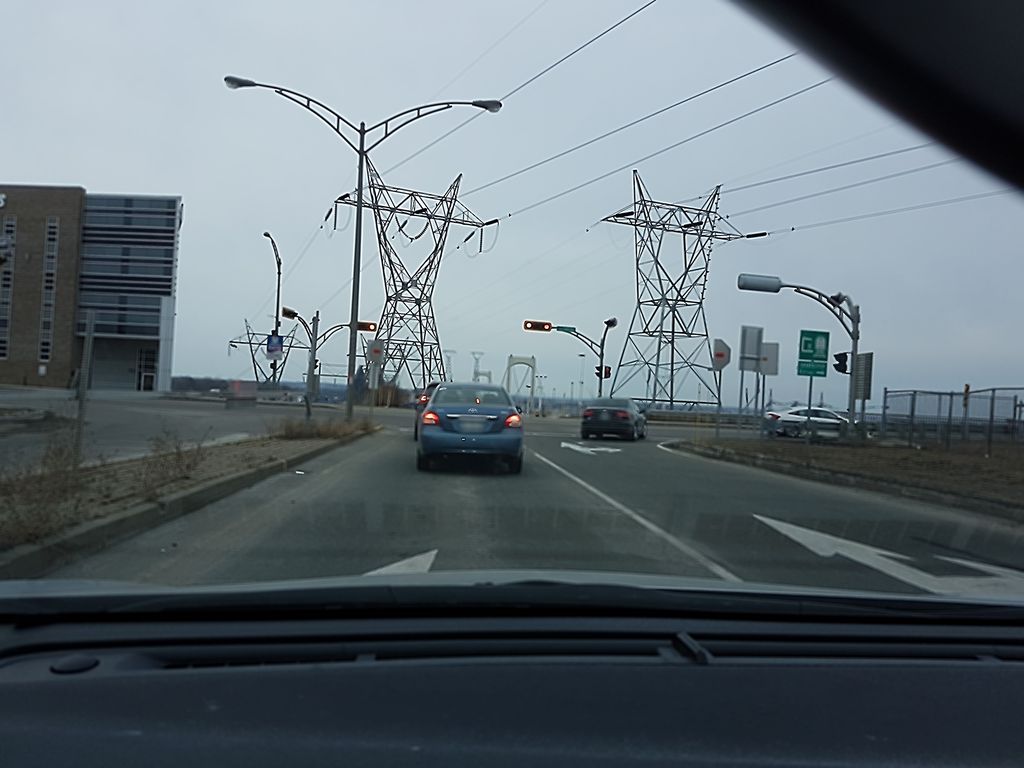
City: quebec_city